Interaction volume radius: 5 \u00c5
Interaction volume height: 10 \u00c5
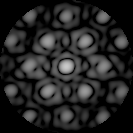
Disorder parameter: 0.2179